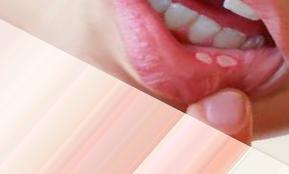
Condition: Mouth Ulcer